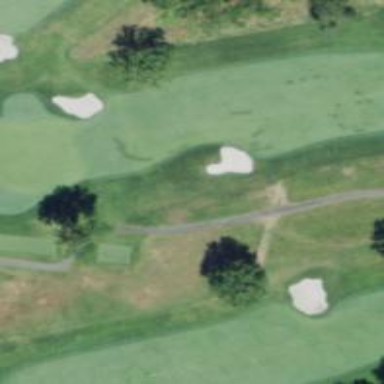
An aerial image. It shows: Path for both road and golf.